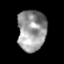
Tissue: prostate
Cell type: T cells
Senescence score: 0.3465
Nuclear area (px): 1157
Mean DAPI intensity: 150.942